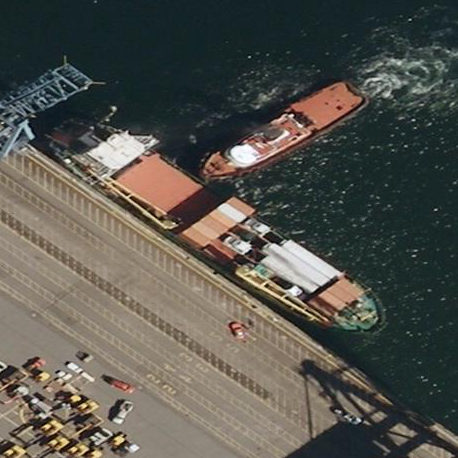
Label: civil